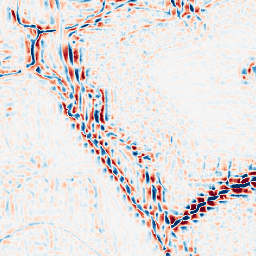
Category: wavelet
Decomposition family: wavelet_reverse_biorthogonal
Decomposition parameters: wavelet: rbio4.4
level: 3
Upsampling method: sinc_hamming
Upsampling parameters: scale: 2
kernel_size: 8
Upsampling scale: 2